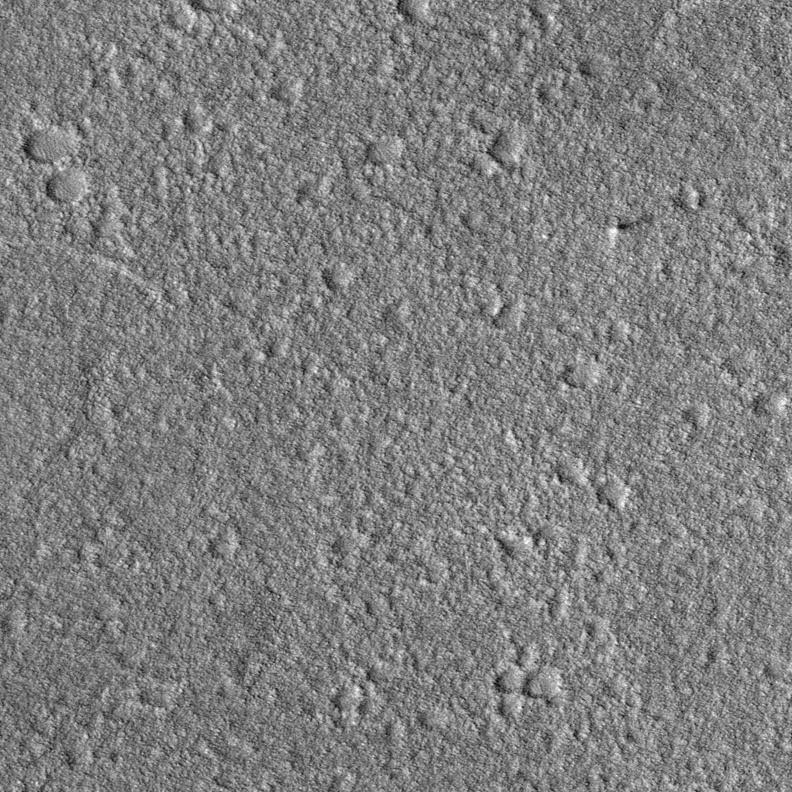
Label: dustdevil